Chest X-ray. View position: AP
Patient age: 68
Patient sex: F
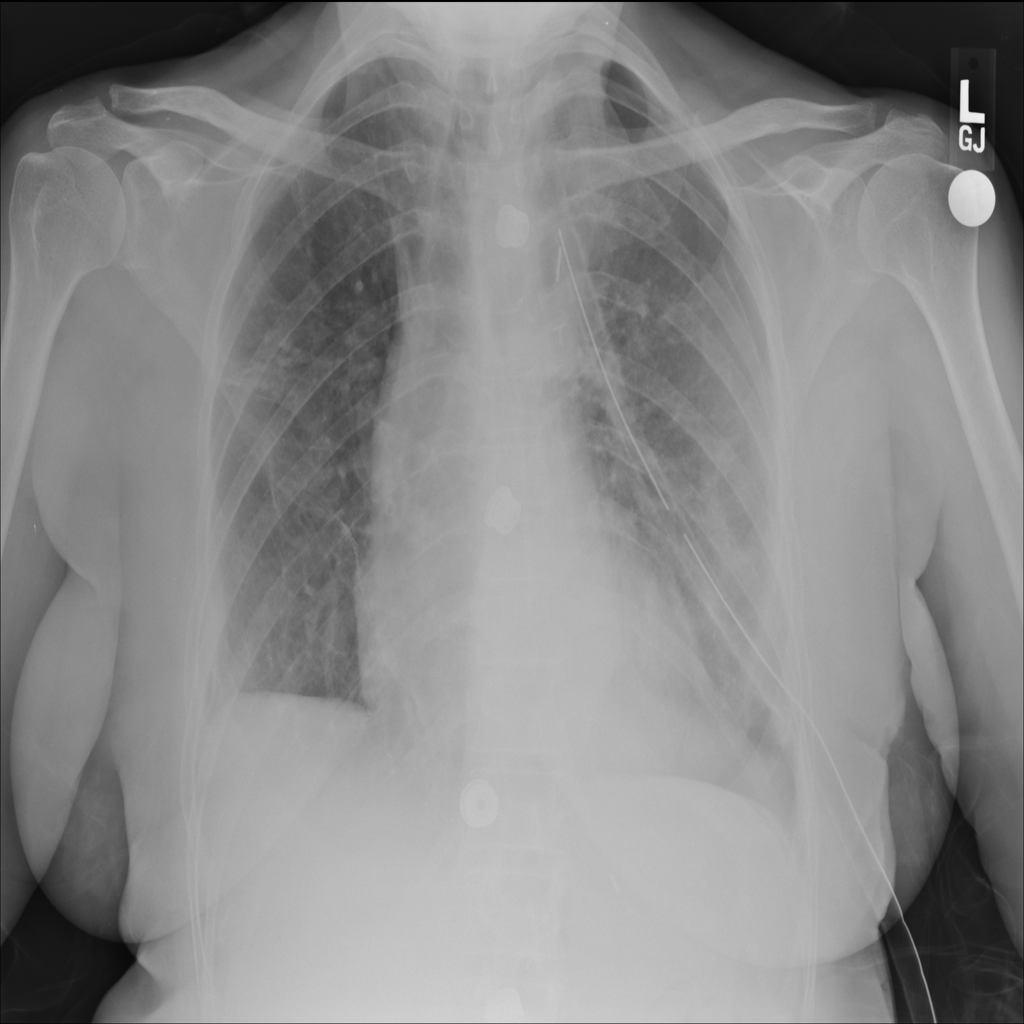
Finding: Pneumothorax